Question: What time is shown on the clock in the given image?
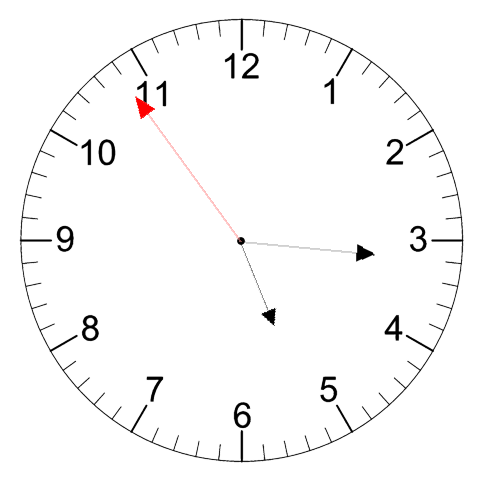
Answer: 05:15:54